Aerial crown-view tile of a tropical tree (Barro Colorado Island, Panama), acquired 20241216:
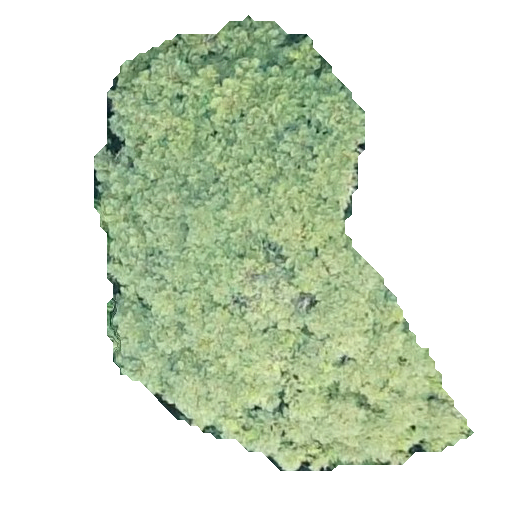
Species: Jacaranda copaia
GBIF accepted scientific name: Jacaranda copaia
Crown area: 159.867 m²